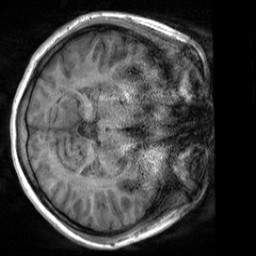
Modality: T1w
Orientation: axial
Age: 19
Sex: female
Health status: healthy
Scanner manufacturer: siemens
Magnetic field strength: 3 T
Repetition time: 2 s
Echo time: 0.00232 s